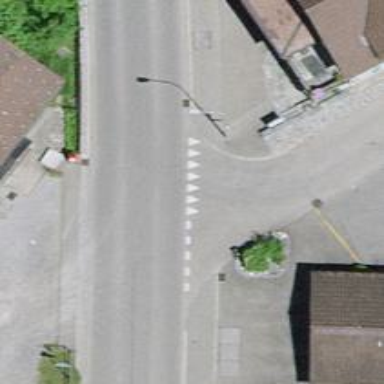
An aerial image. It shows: Road with "give way" sign.